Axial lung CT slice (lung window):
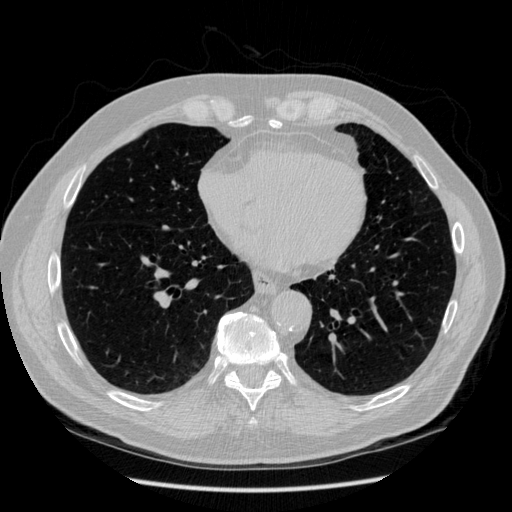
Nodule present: no